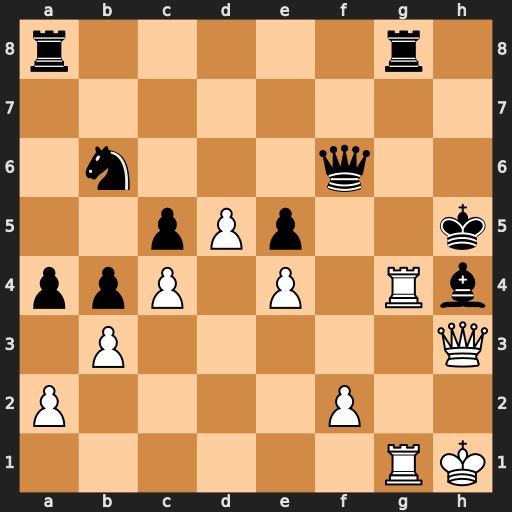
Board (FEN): r5r1/8/1n3q2/2pPp2k/ppP1P1Rb/1P5Q/P4P2/6RK
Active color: w
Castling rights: -
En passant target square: -
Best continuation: Rxg8 Rxg8 Rxg8